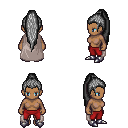
a pixel art fantasy rpg character, female body template, human, dark skin, gray cape, red pants, gray extra-long topknot hairstyle, metal boots, four views (front, back, left, right), 2x2 character sprite sheet, small pixel art, hard edges, no anti-aliasing